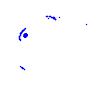
Particle: kaon